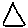
Label: triangle